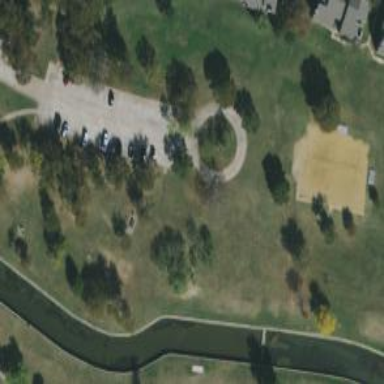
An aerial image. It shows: Disc golf course designed for leisure and sport.